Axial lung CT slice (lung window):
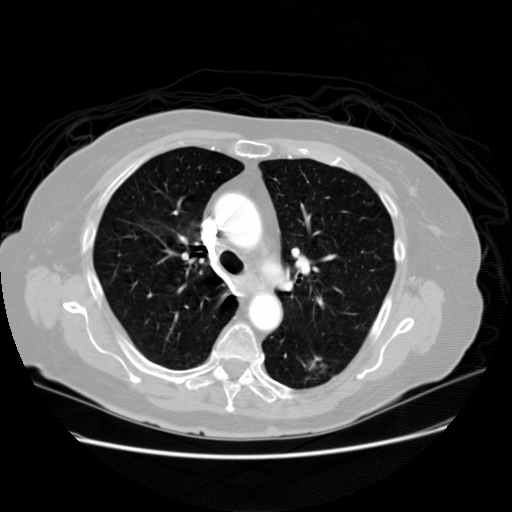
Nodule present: no